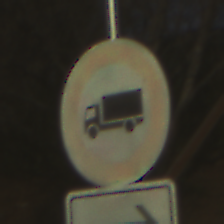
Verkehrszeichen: VerbotFuerKraftfahrzeugeUeberDreiKommaFuenfTonnen
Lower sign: RichtungsangabeDurchPfeile4
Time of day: SunriseSunset
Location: Outdoor (Nature)
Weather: Clear
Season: NotSpecified
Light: Natural